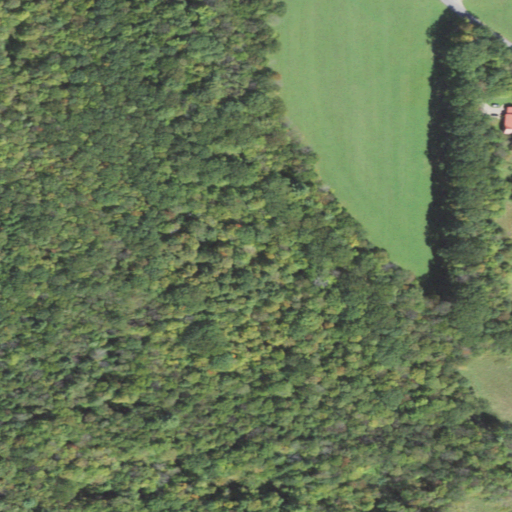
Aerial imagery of ridge(s) in Pennsylvania named Quaker Ridge containing mixed forest, deciduous forest, pasture, evergreen forest, open development, and low intensity development